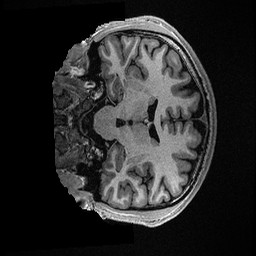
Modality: T1w
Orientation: coronal
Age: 28
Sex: male
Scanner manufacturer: ge
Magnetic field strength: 3 T
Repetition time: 0.006952 s
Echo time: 0.00292 s